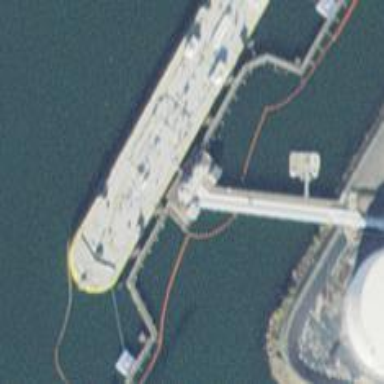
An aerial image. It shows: Pier located along footway.